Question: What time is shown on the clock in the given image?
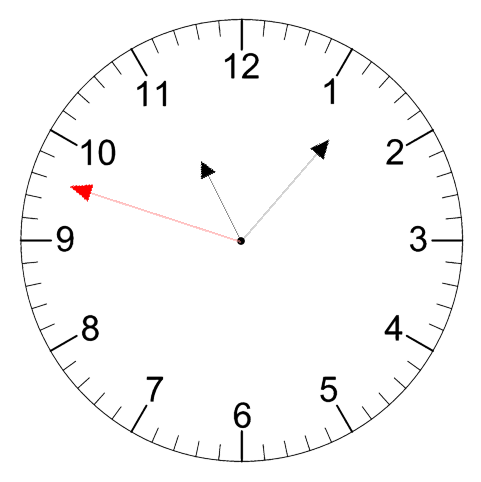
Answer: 11:06:48